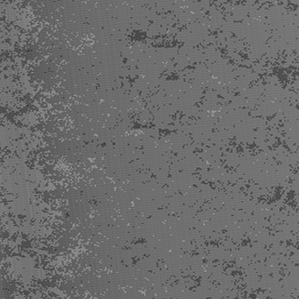
Label: frost